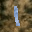
Label: 1